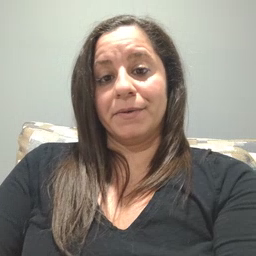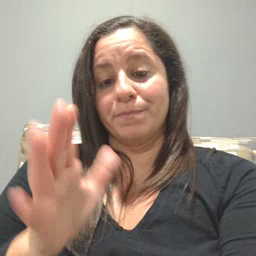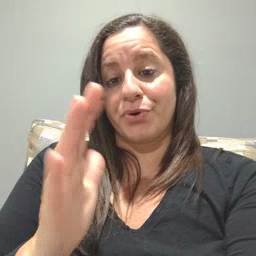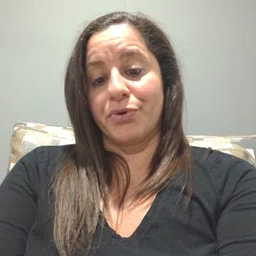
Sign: book